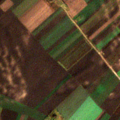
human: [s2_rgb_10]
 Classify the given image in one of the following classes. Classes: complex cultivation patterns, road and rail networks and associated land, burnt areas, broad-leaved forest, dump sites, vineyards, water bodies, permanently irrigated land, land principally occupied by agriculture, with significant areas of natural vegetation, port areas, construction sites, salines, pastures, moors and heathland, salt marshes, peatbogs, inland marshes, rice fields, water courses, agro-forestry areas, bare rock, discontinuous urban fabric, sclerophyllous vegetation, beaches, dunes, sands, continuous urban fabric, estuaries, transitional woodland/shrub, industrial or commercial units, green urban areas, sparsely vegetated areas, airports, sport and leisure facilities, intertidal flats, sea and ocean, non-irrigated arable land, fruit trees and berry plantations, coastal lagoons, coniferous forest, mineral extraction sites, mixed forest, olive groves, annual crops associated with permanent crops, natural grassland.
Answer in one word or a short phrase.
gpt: non-irrigated arable land